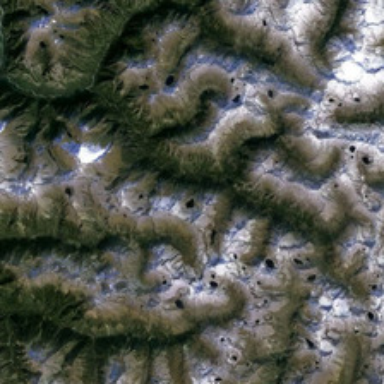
There is snow on the top of the mountain .